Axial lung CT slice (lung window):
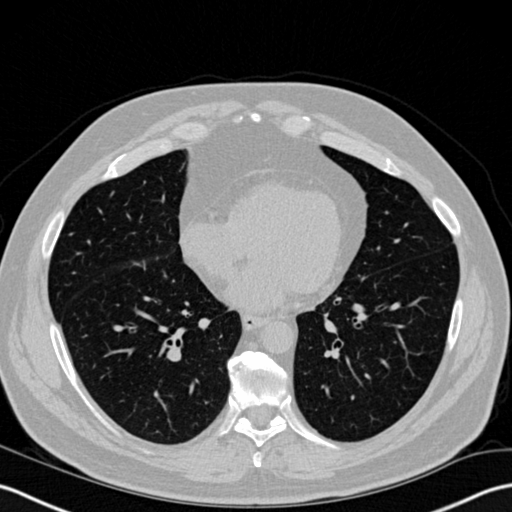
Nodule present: no